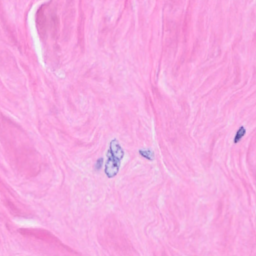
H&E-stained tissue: Breast